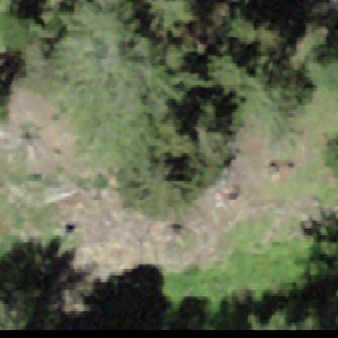
Label: other